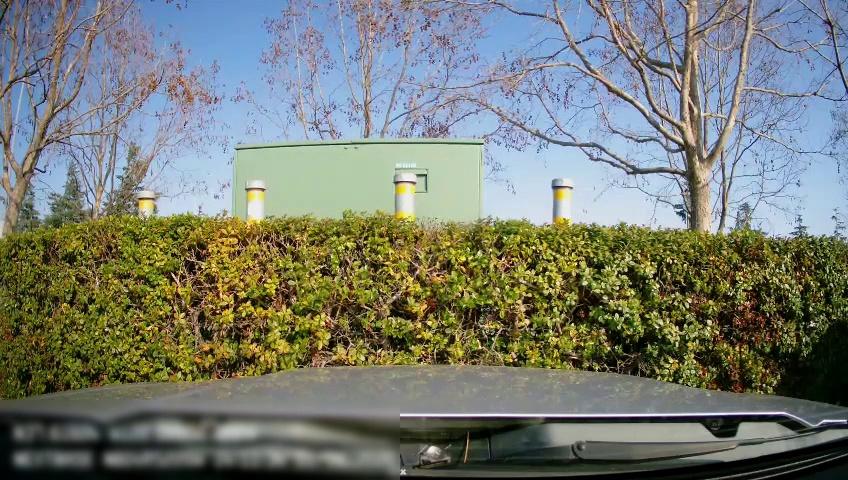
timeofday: Day
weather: Sunny